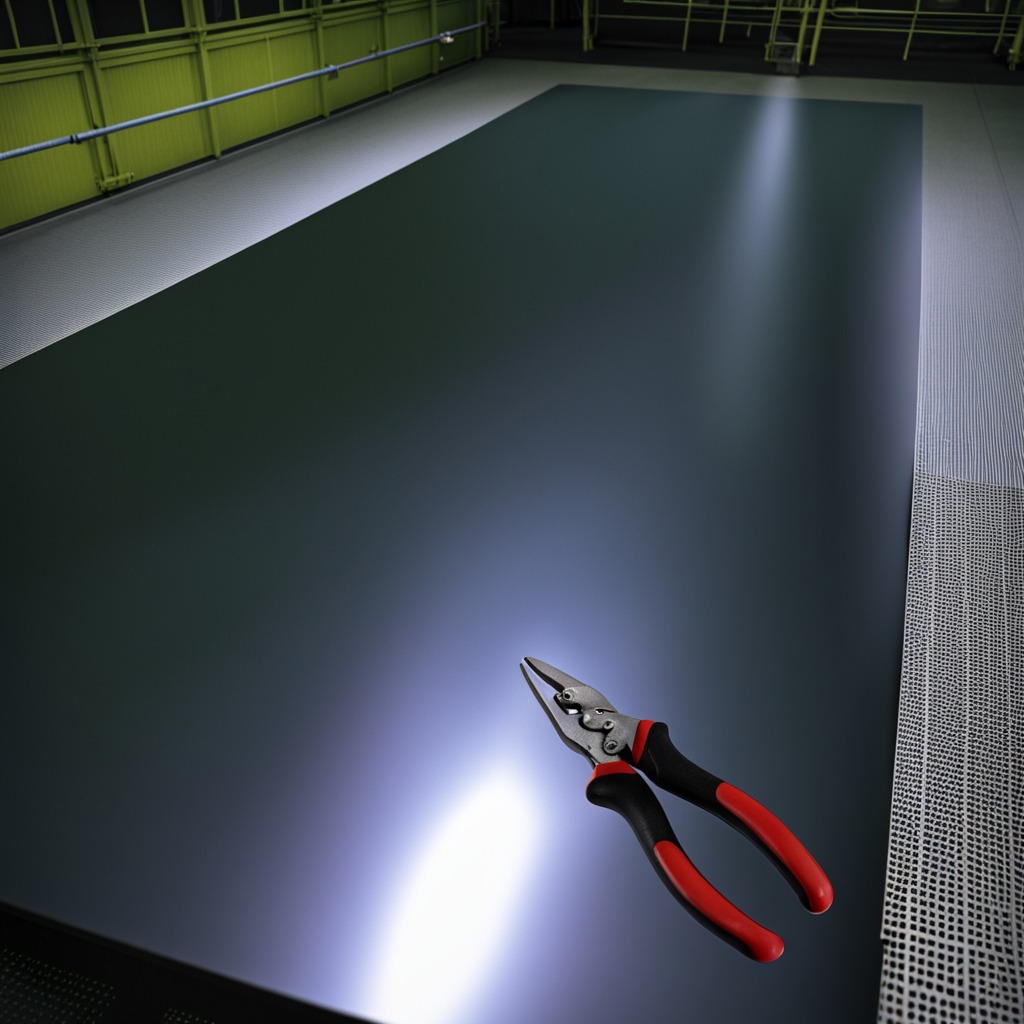
A plier lies on the table in the railway signal maintenance room.